Question: I am new to phonegap2.0. Now i want to create iphone app using phonegap. I am using xcode4.2 on snow leopard mac. I installed phonegap on my mac. But now i am following Embedding Cordova Webview on IOS using this below link:
'''
"http://docs.phonegap.com/en/2.0.0/guide_cordova-webview_index.md.html#Embedding%20WebView"
'''
But when i run the coding in xcode4.2 'Iphone 5.0 Simulator'. I got '#import"PGPlugin.h" "file not found"' error.
'''
"#ifdef PHONEGAP_FRAMEWORK
#import <PhoneGap/PGPlugin.h>
#else
#import "PGPlugin.h"
#endif".
'''
I have attached the error page Screen Shot for your reference.

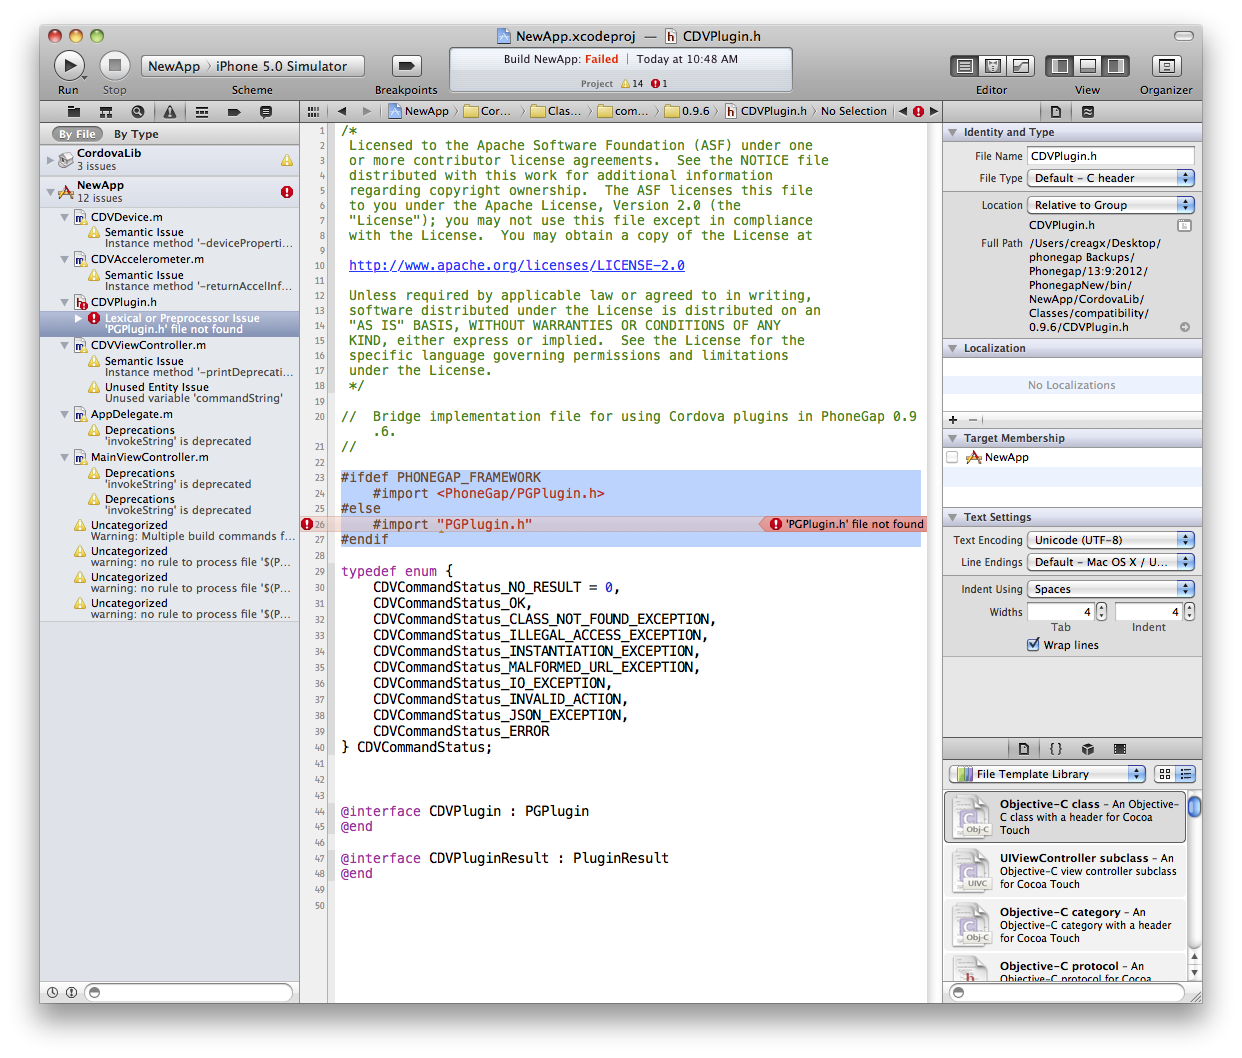
Answer: Change this part:
'''
#ifdef PHONEGAP_FRAMEWORK
#import <PhoneGap/PGPlugin.h>
#else
#import "PGPlugin.h"
#endif
'''
with the following:
'''
#import <Cordova/CDVPlugin.h>
'''
Also, since you're using version 2.0.0 of cordova, you may need to change everything beginning with 'PG' (for example: 'PGPlugin') to 'CDV' (ex: 'PGPlugin' --> 'CDVPlugin').
The thing is the previous versions of plugins used to begin with 'PG'.
Let me know if this works.